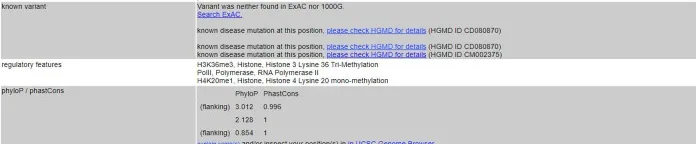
Evaluation of the pathogenic potential of the c.5797delC mutation in MYH9. (A) Web-based software Mutation Taster showed that this mutation was disease causing, and the mutation at this position was reported.
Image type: chart (chart)